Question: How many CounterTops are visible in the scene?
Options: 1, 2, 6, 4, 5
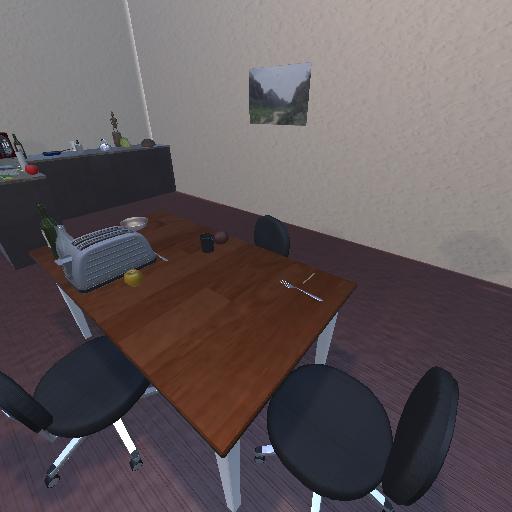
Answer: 1